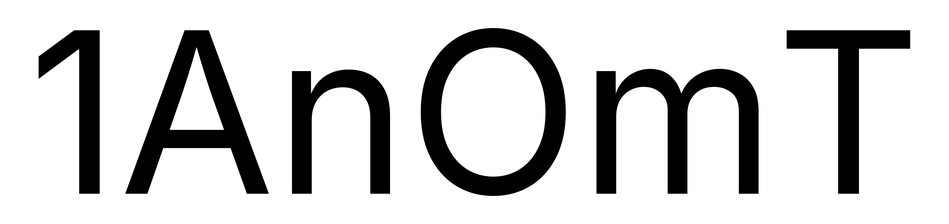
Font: Inter_Regular